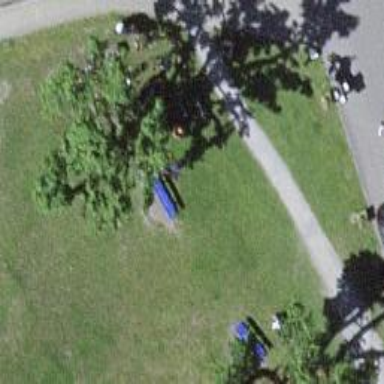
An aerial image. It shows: Bench.